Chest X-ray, PA view. Patient: 56 years old, sex F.
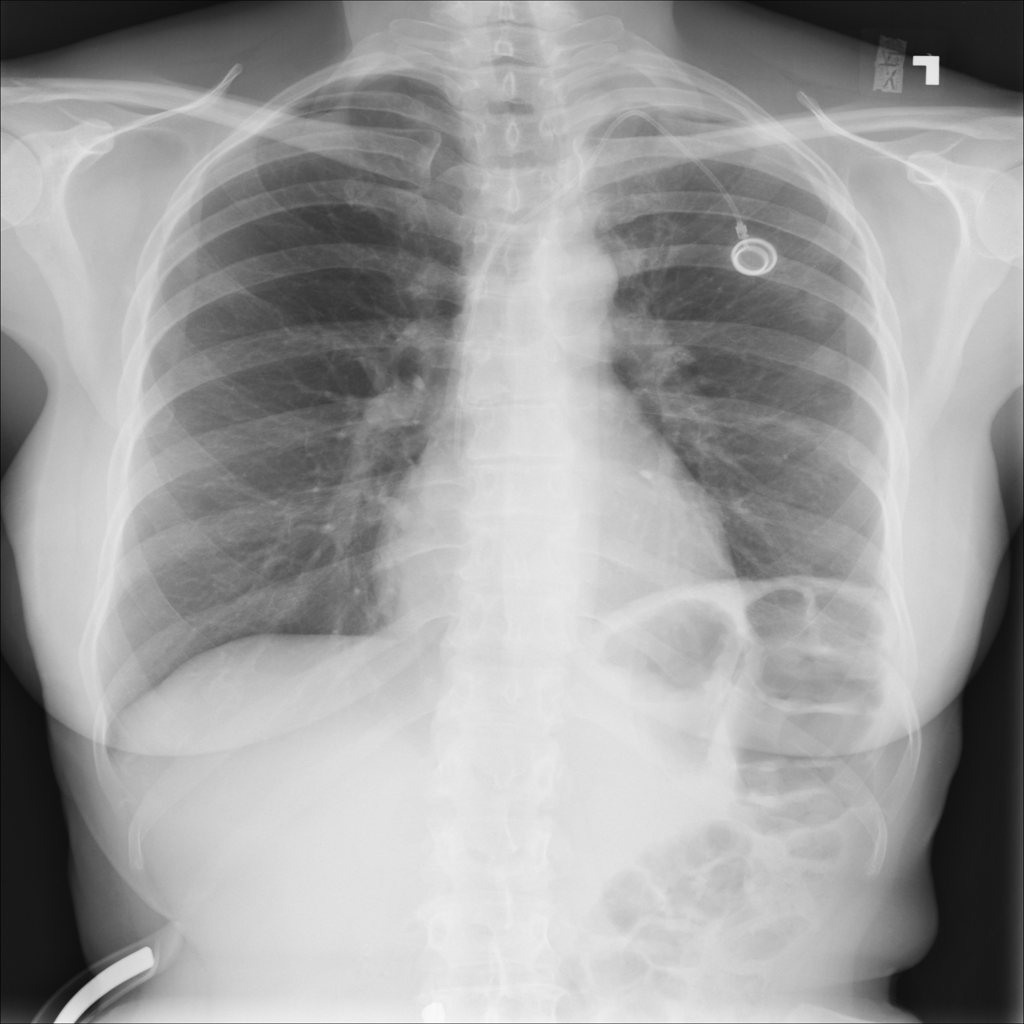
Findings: No Finding